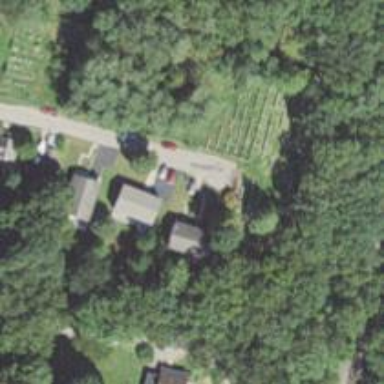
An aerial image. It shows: Cemetery.